Question: Currently working on this <URL> and for some reason on safari and chrome the transition on :hover of the round images overflows even when set to 'overflow: hidden'.

Any help would be greatful.
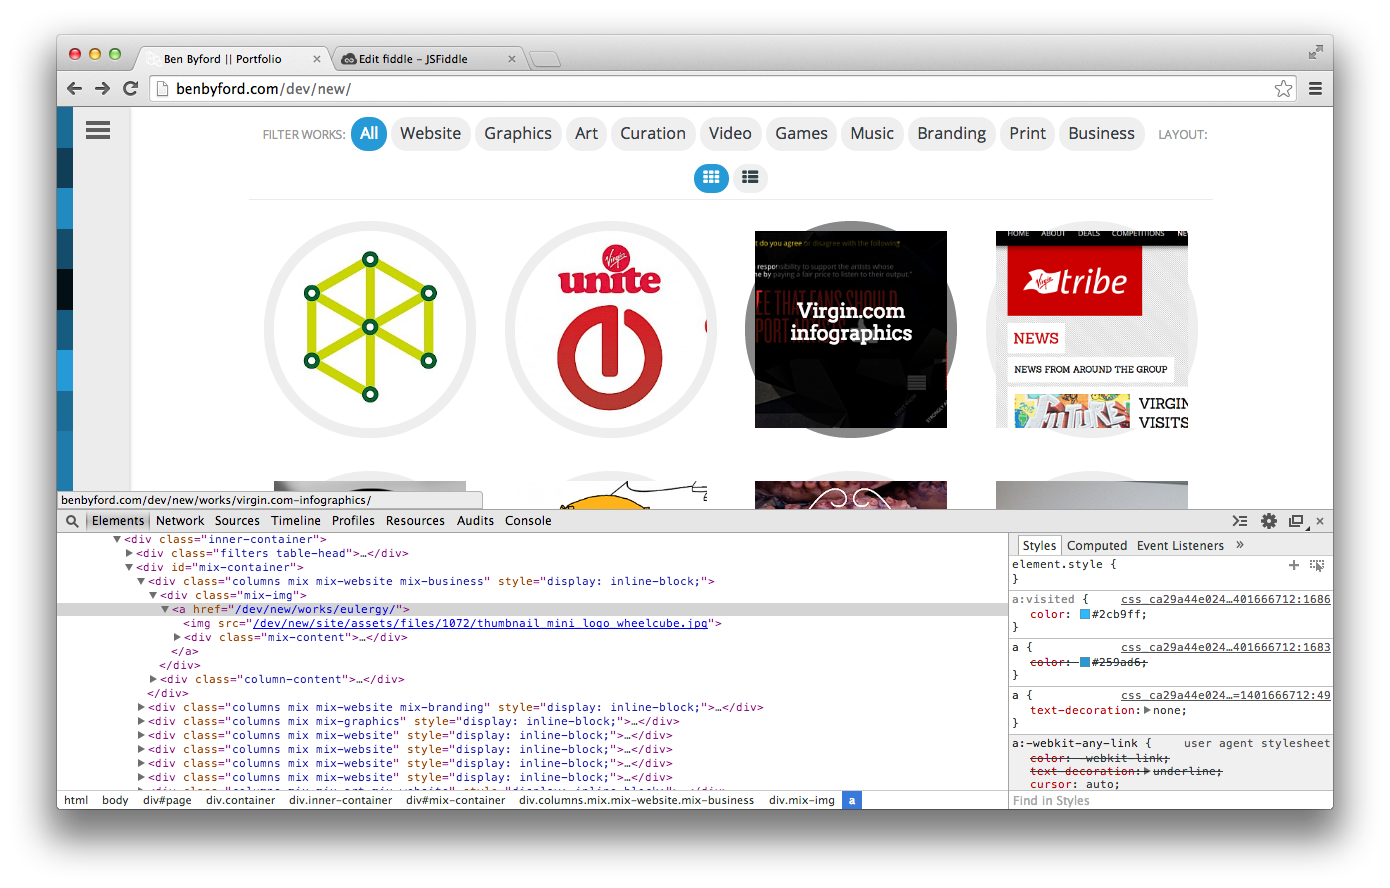
Answer: I found the solution <URL>.
Add this properties to your '.mix-img' class:
'''
-webkit-transform: translate3d(0, 0, 0);
-moz-transform: translate3d(0, 0, 0)
'''